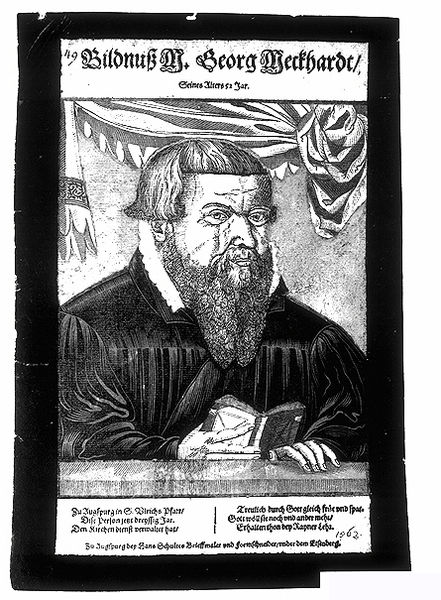
Titel: Bildnis des Georg Meckhardt
Künstler: Hans d.Ä. Schultes
Institution: (Seriendruck)
Schlagwörter: hand, mann, weiß, finger, frisur, grau, haar, mund, nase, ohr, schwarz, stirn, tisch, zeichnung, tuch, ornament, bart, gericht, richter, augen, bibel, falten, knoten, kragen, mensch, bild, bildnis, herr, hände, portrait, porträt, vorhang, haare, kutte, mantel, ohren, pony, schrift, alter mann, grafik, graphik, ernst, lesen, wange, buch, druck, schwarzweiss, holzstich, illustration, text, zeitung, brille, bildniss, portrai, buchdruck, buchseite, wappen, holzscnitt, talar, prister, pfarrer, bildnid, mittelalter, pastor, priester, predigt, kin, gelehrter, vorhand, kupferstich, georg, legende, schwerz, latein, schrft, professor, predigen, humanist, schrifft, schaube, vorhng, frsur, beckhardt, weckhardt, meckhardt, 'tbart, weckard